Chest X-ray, PA view. Patient: 75 years old, sex M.
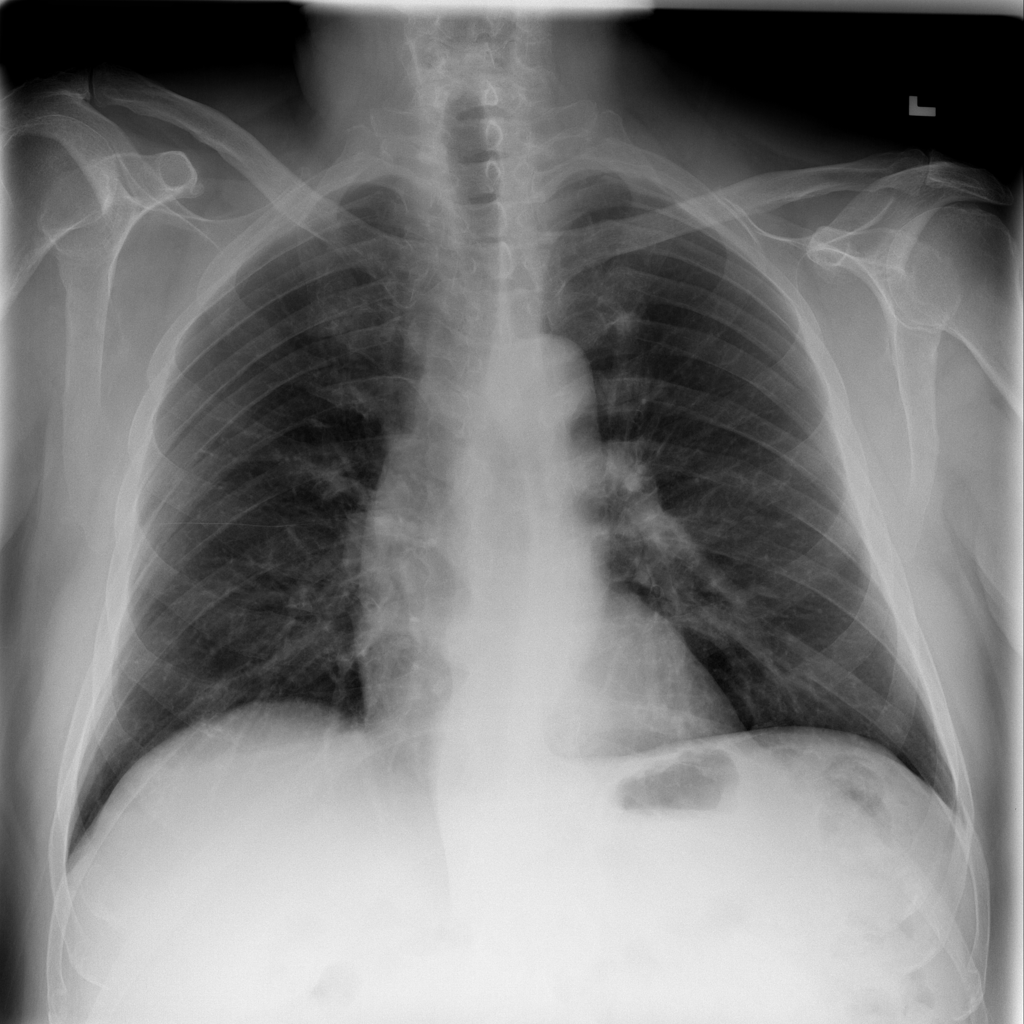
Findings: No Finding